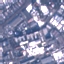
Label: Industrial